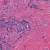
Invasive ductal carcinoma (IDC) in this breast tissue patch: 0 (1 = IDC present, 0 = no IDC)